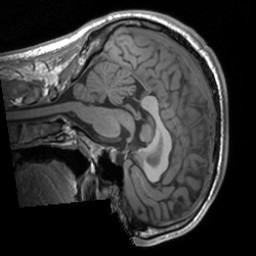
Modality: T1w
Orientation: sagittal
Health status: healthy
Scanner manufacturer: siemens
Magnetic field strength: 3 T
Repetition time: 1.9 s
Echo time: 0.00226 s